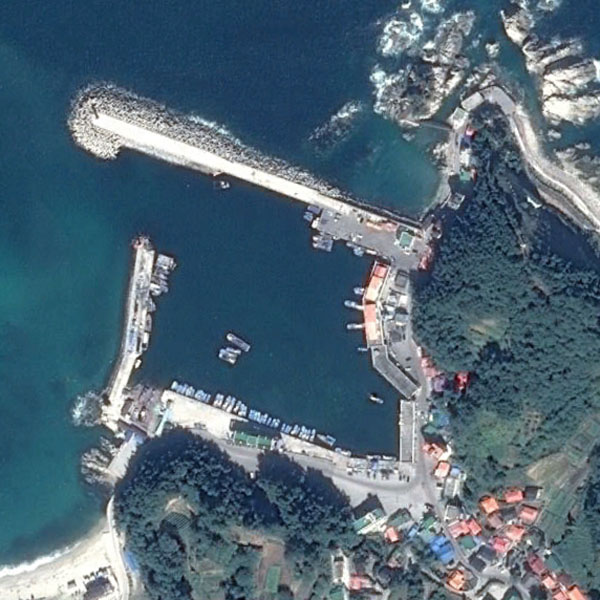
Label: Port